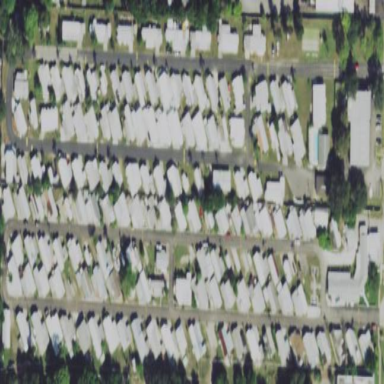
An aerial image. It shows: Residential area known as trailer park.